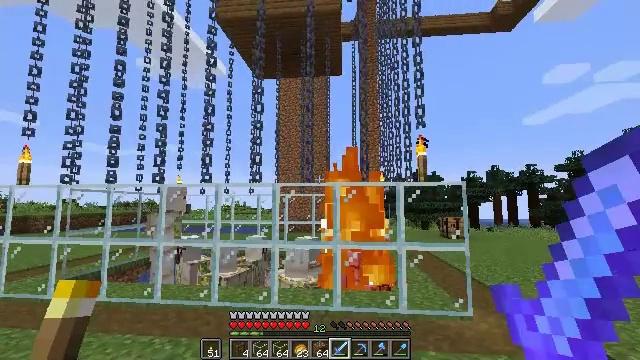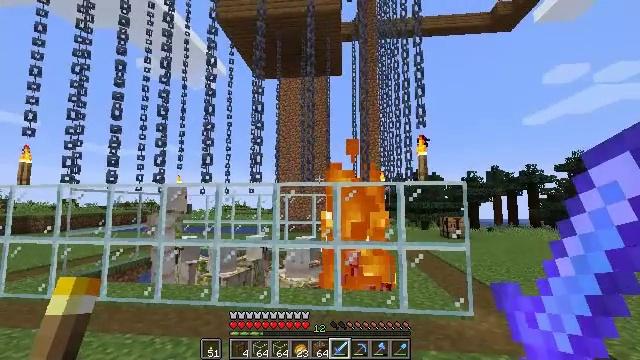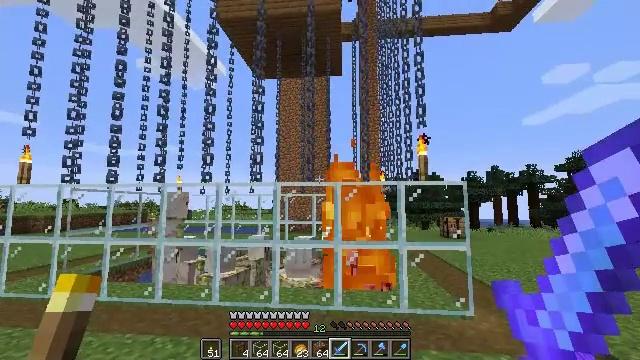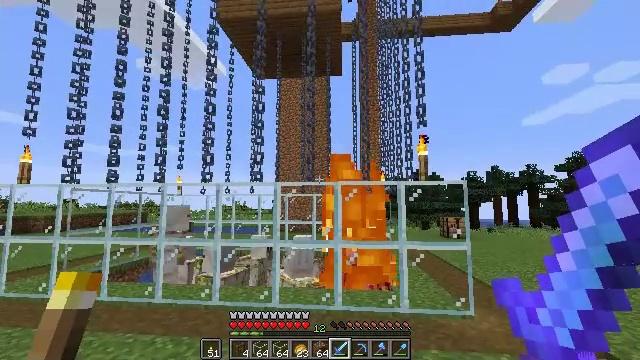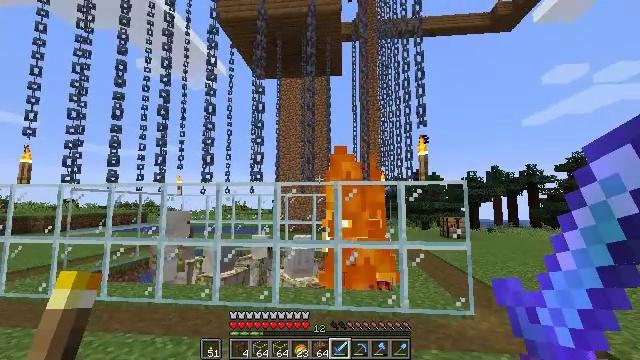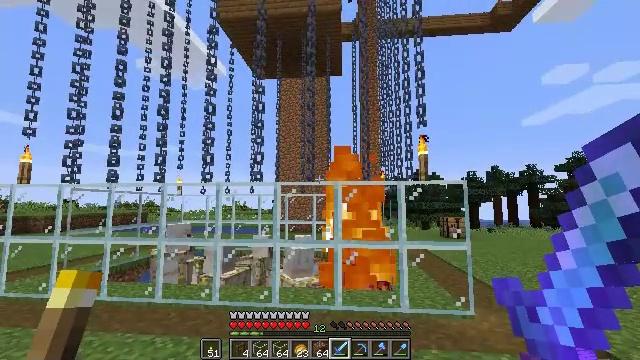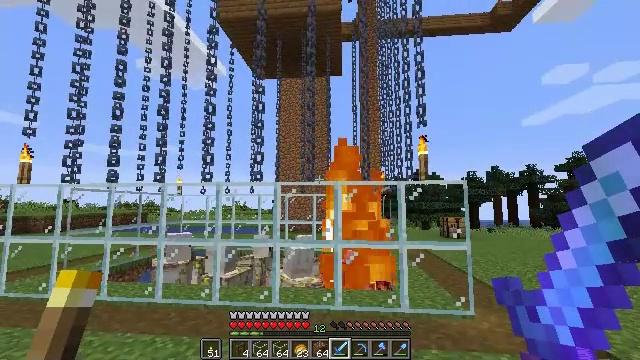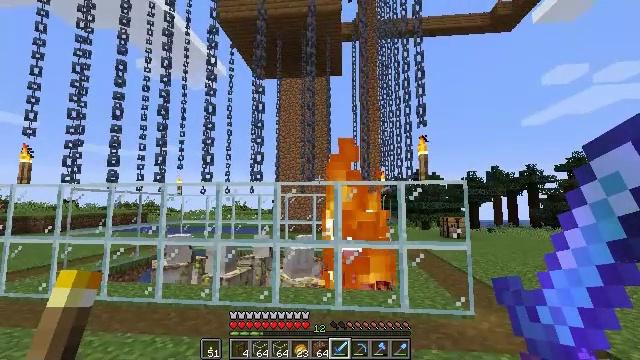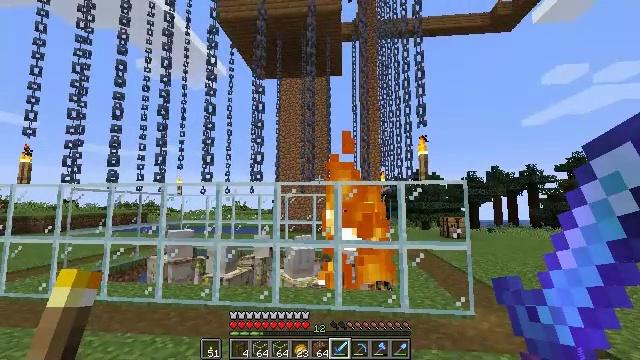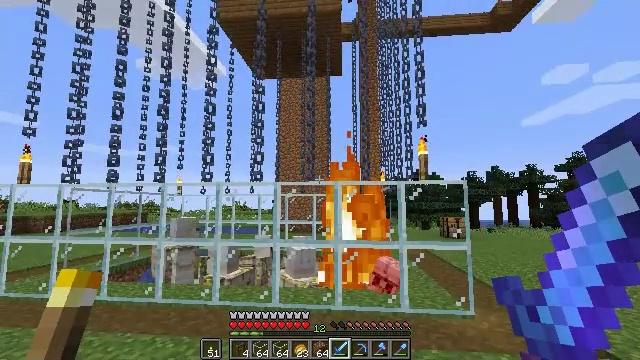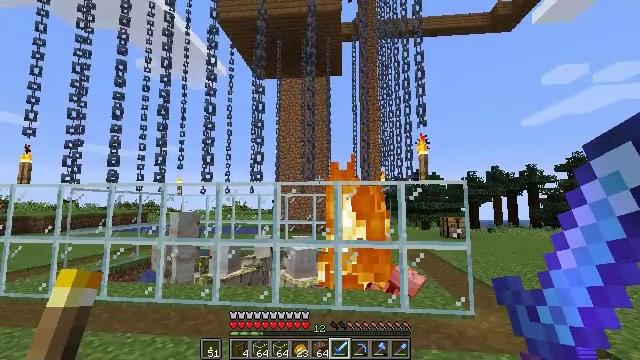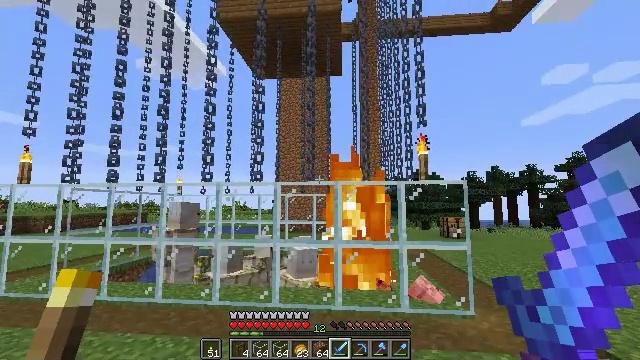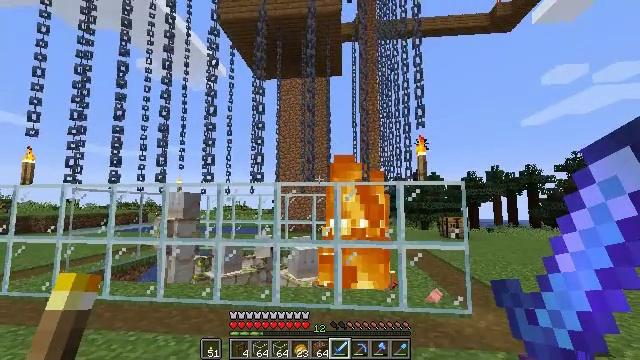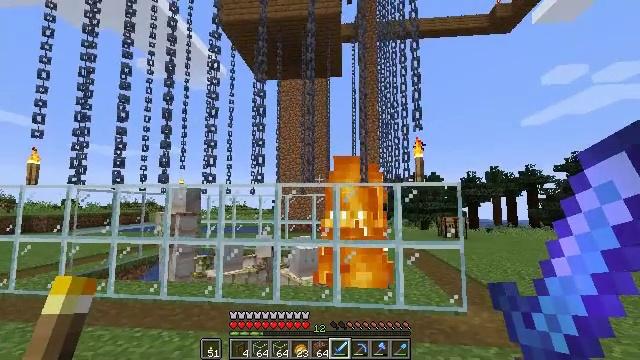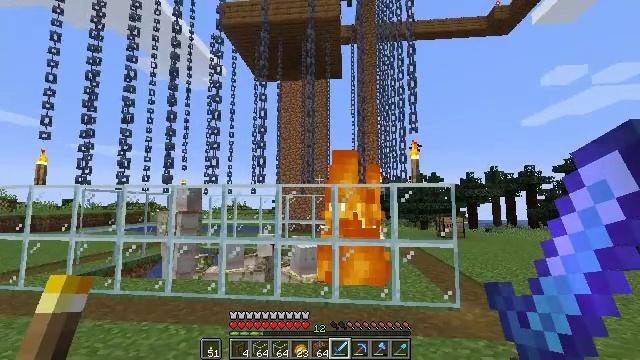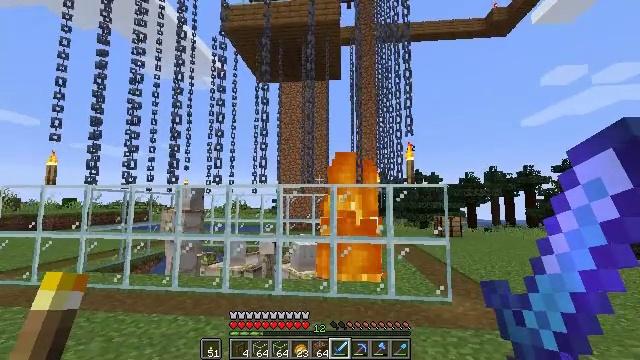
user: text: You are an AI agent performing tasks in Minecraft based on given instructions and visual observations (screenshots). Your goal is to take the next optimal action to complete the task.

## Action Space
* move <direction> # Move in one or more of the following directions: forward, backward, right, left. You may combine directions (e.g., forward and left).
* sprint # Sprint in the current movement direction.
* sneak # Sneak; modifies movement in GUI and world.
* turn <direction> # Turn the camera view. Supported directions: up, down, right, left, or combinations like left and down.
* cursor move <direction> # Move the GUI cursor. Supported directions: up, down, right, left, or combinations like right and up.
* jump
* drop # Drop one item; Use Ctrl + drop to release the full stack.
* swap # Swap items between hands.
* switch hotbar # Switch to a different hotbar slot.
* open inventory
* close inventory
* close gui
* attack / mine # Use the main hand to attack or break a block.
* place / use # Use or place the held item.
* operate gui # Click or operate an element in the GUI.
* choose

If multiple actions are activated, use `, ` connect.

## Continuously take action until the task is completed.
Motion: motion action
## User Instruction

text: Break the torch to collect it.
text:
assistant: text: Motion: no_op
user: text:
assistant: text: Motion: no_op
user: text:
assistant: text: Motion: no_op
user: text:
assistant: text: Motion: no_op
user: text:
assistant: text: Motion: no_op
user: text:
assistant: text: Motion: no_op
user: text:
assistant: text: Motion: no_op
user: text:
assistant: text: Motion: no_op
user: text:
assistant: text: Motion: no_op
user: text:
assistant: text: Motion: no_op
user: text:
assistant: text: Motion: no_op
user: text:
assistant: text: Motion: move back
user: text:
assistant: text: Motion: move back
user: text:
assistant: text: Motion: move back
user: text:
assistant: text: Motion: move back
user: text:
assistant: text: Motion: move back
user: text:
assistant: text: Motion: move back
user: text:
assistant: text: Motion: move back
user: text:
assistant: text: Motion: move back
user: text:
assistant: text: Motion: move back and move left
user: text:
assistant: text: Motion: move back and move left
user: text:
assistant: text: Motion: move back and move left
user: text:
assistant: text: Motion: no_op
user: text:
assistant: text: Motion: no_op
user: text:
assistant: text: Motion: no_op
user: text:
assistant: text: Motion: no_op
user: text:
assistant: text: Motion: no_op
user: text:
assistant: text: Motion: no_op
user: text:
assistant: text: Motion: no_op
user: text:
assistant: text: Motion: no_op